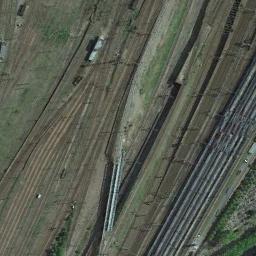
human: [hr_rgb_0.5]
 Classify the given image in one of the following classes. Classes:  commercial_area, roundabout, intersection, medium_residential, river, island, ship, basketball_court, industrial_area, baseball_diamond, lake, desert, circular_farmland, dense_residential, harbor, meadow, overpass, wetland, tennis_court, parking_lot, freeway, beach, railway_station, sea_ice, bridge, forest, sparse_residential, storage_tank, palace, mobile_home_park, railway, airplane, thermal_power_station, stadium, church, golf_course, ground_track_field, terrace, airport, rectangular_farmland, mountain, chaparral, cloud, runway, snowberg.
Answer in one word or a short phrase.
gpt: railway